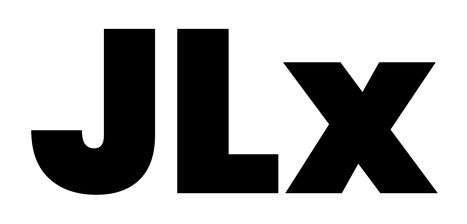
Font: Poppins-Black